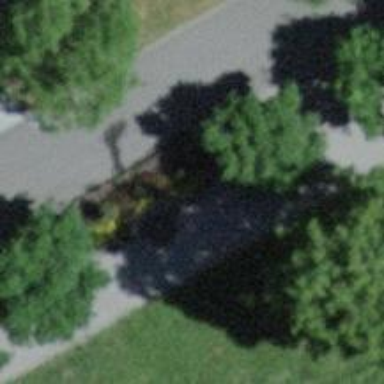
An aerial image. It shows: Beautiful avenue lined with broadleaved trees.